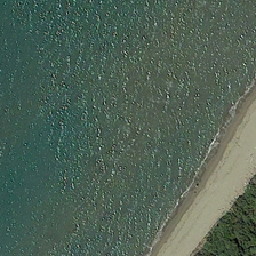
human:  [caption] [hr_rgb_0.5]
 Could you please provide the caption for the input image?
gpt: Green plants grow on the beach, and the sea waves shine with light.

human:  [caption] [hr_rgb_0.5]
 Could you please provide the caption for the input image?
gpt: the beach between the reflective surface ande the jungle .

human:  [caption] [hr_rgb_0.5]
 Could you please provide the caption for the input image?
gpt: the twinkling water is patting the beach with a woods inside it .

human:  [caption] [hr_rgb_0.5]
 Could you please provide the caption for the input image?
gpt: Green plants grow on the beach and the waves on the sea shine.

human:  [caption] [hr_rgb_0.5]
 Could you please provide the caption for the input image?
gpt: some green trees and a yellow beach are next to a piece of green ocean .